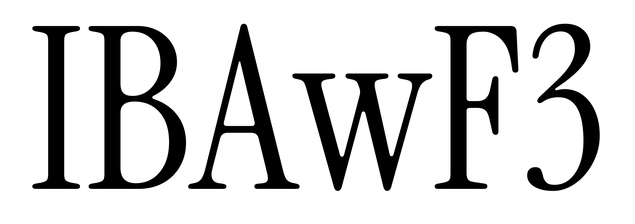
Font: InstrumentSerif-Regular